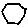
Label: hexagon